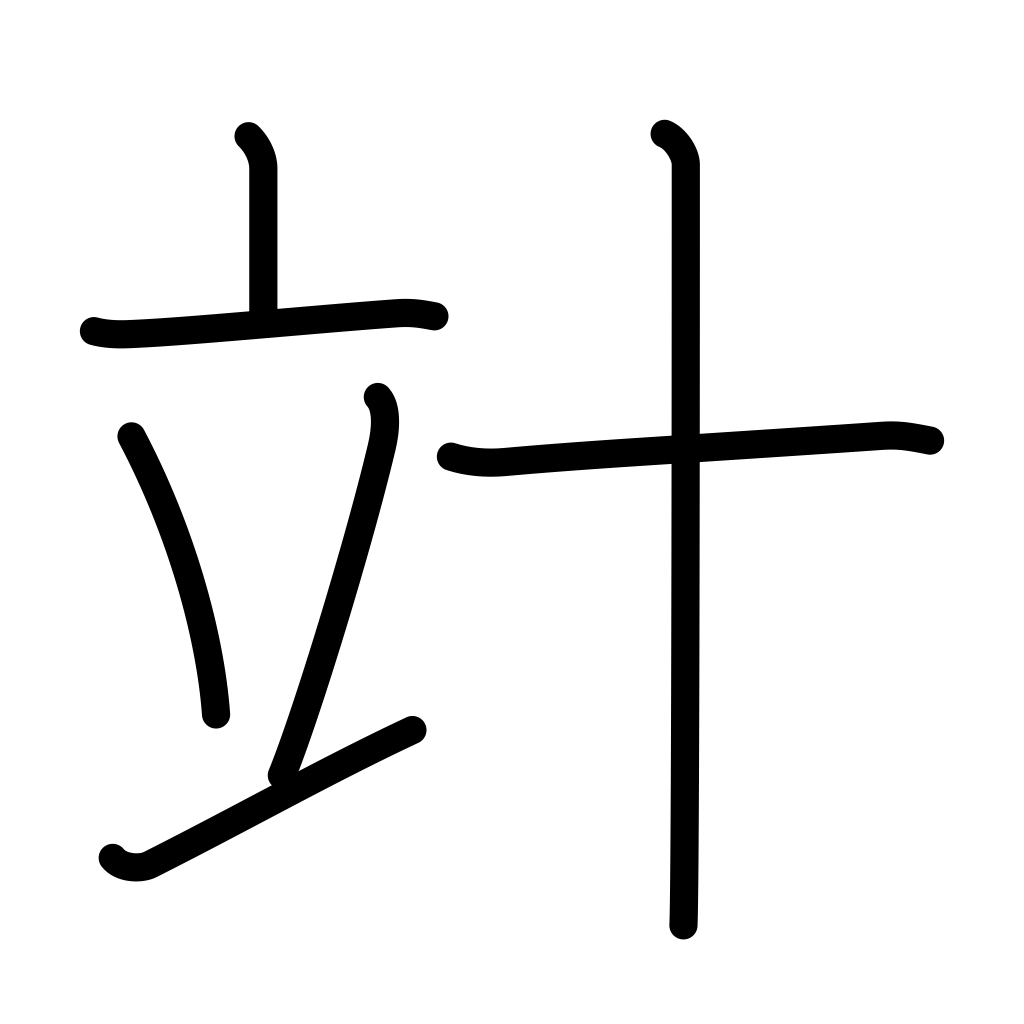
Meaning: decalitre